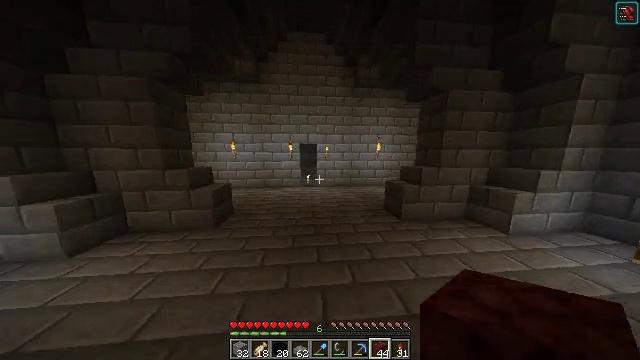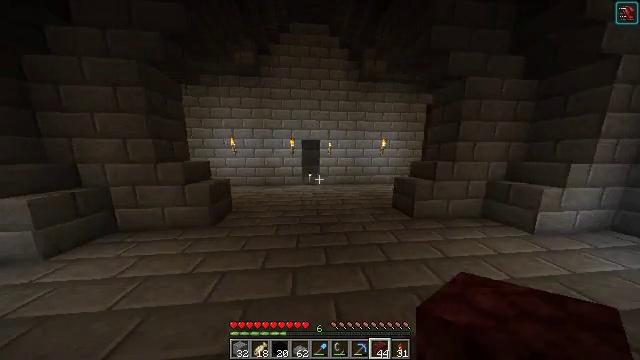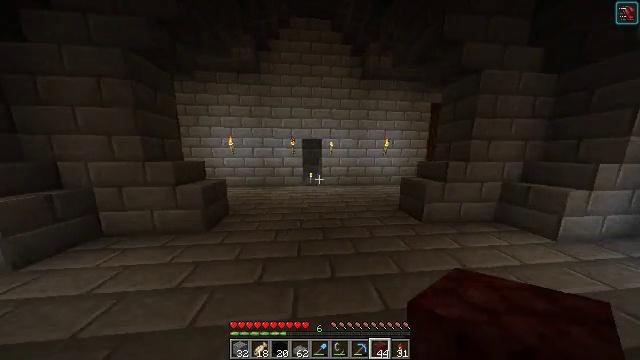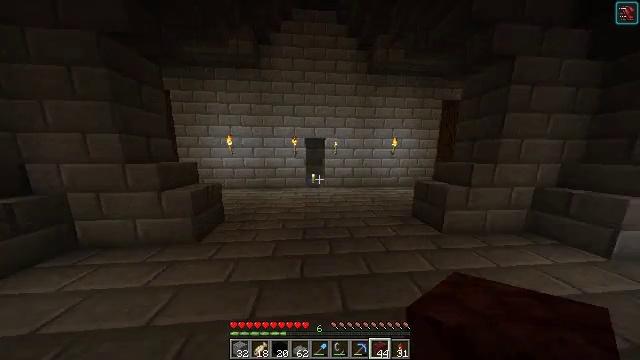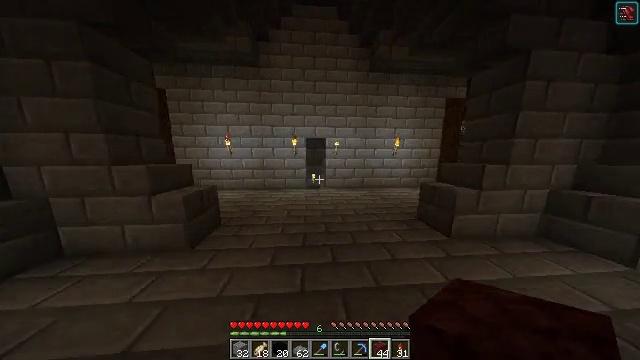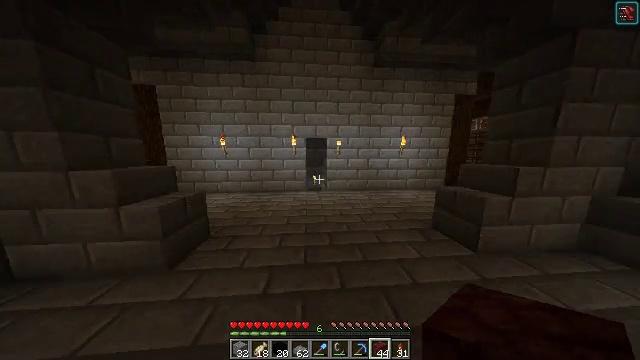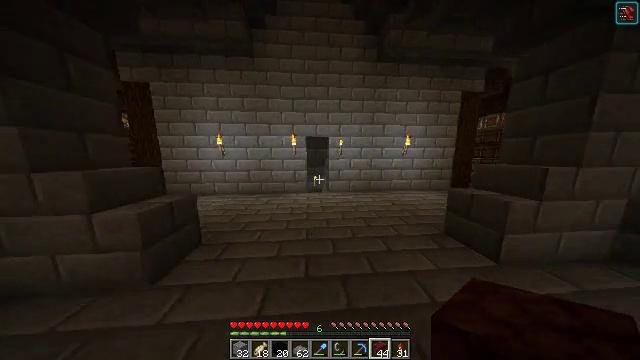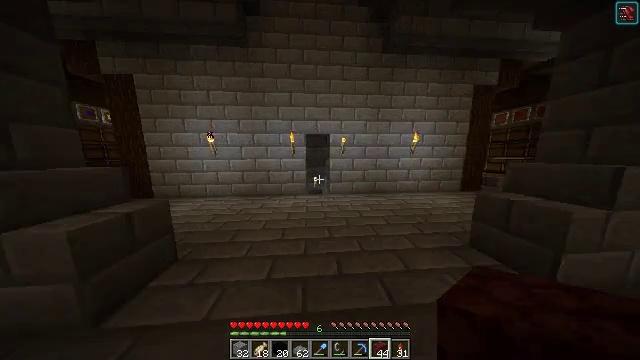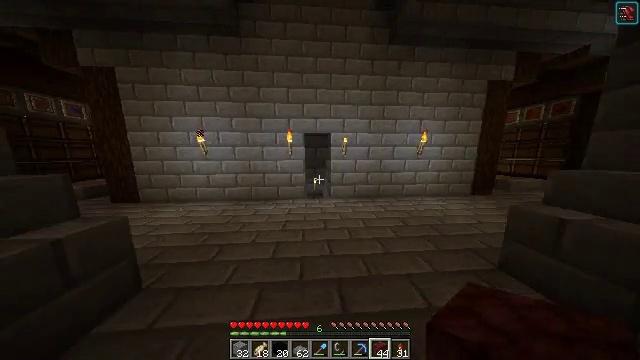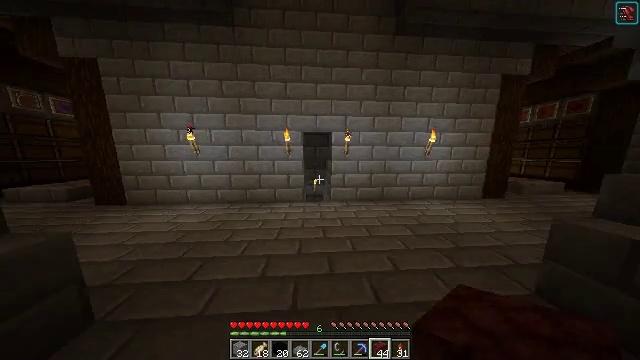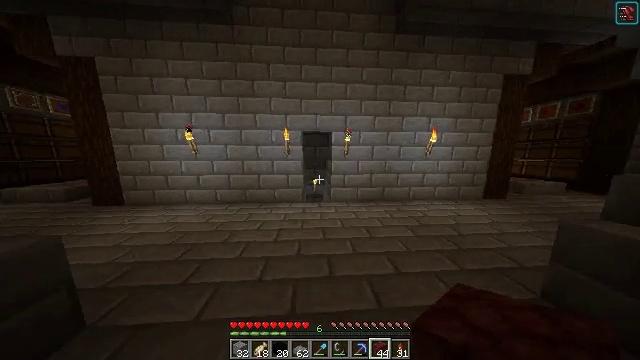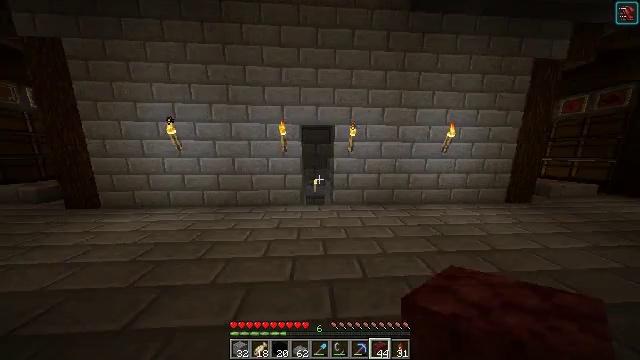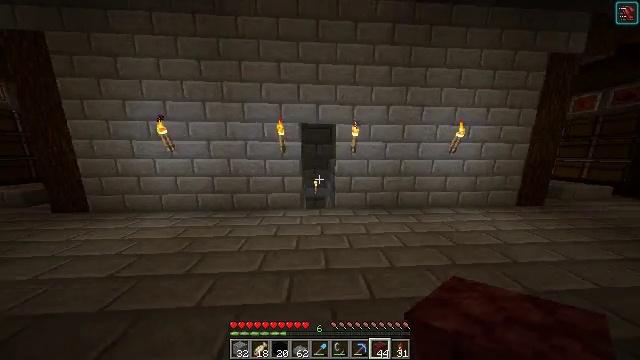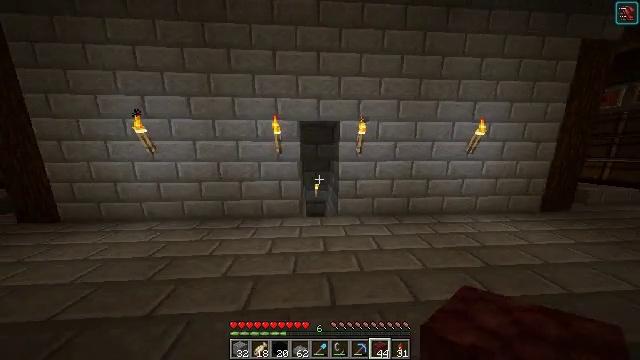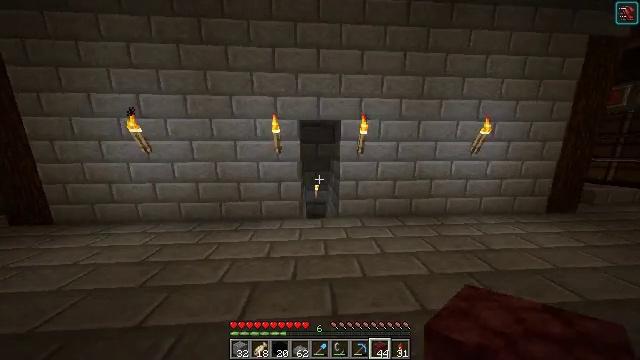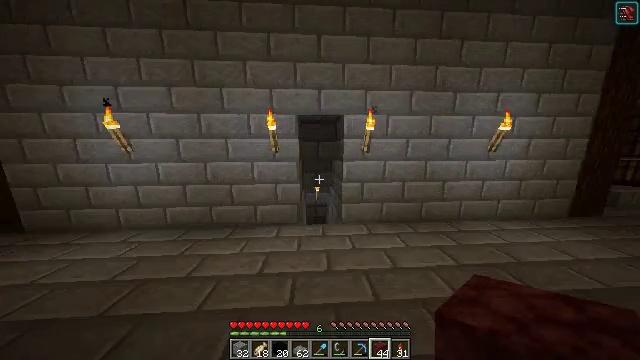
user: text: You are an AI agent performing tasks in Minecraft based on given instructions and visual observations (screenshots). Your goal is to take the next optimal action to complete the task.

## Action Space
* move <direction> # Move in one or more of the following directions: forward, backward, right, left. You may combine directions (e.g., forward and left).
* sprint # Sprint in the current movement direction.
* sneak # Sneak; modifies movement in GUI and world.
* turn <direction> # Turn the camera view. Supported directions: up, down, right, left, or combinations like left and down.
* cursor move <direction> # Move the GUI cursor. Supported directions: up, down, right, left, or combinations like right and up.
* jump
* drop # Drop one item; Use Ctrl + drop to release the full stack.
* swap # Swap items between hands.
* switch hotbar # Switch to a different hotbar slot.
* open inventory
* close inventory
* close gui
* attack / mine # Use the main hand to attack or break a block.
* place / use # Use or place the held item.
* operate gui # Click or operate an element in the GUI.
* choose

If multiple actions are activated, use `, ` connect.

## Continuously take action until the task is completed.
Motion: motion action
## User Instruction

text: Make white concrete powder using the crafting grid.
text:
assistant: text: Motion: move forward
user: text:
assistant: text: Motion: move forward
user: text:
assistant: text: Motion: move forward
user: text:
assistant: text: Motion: move forward
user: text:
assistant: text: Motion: move forward
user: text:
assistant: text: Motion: move forward
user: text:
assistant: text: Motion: move forward
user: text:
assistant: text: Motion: move forward
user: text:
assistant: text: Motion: move forward
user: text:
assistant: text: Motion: move forward
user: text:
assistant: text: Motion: move forward
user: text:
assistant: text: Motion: move forward
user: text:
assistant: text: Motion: move forward
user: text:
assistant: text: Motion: move forward
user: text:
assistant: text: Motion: move forward
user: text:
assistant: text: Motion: move forward
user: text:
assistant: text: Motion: move forward, turn down
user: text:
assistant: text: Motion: move forward, turn down
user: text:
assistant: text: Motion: move forward, turn down
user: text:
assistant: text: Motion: move forward, turn down
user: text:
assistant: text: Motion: move forward, turn down
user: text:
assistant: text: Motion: move forward, turn down
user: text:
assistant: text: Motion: move forward, turn left and down
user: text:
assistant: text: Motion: move forward, turn left and down
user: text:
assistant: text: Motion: move forward, turn left and down
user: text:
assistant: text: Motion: move forward, turn down
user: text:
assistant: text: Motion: move forward
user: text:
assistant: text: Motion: move forward
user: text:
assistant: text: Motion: move forward
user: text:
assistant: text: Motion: move forward